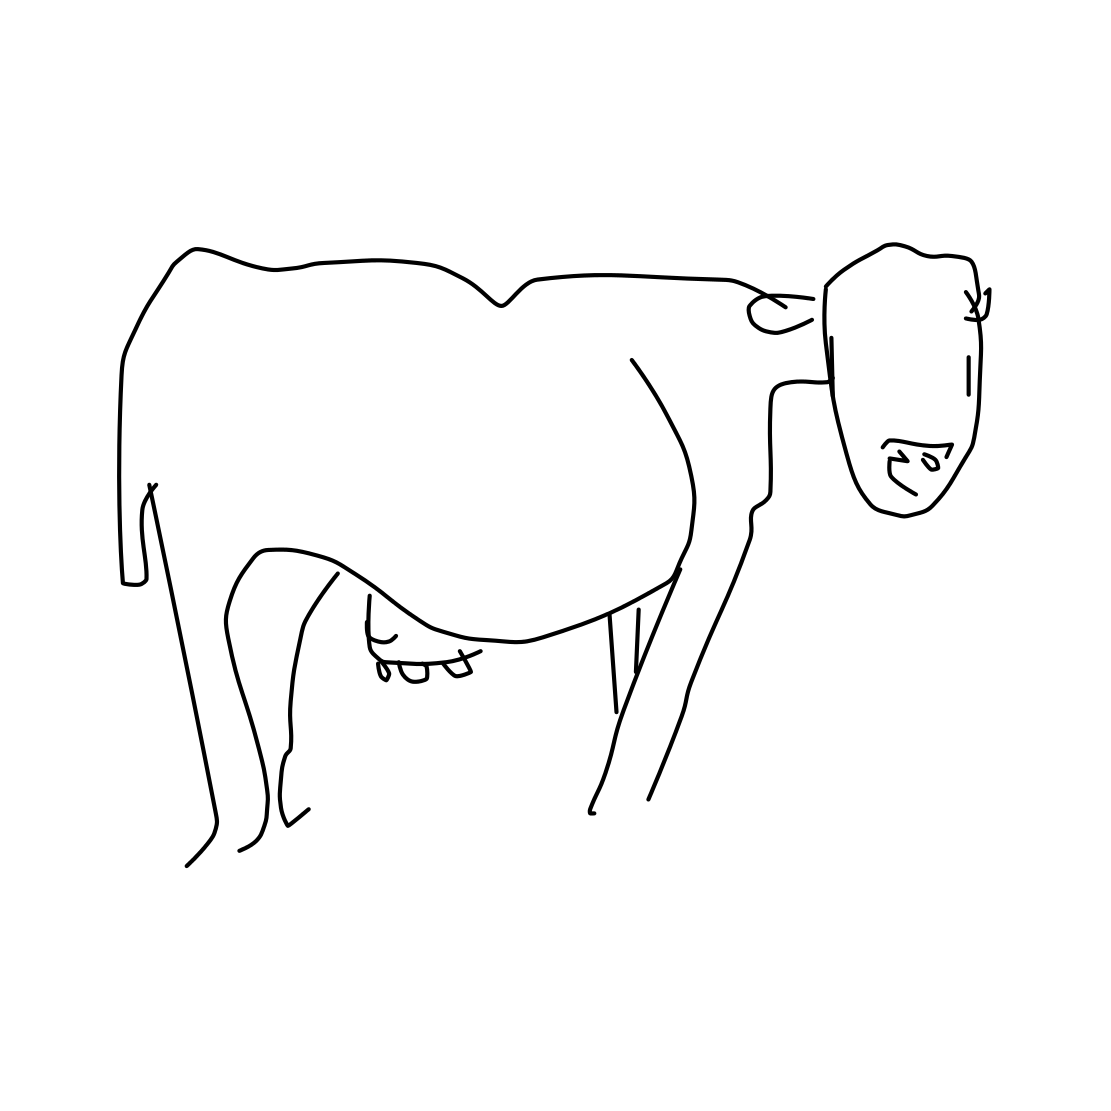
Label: cow